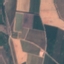
Label: PermanentCrop